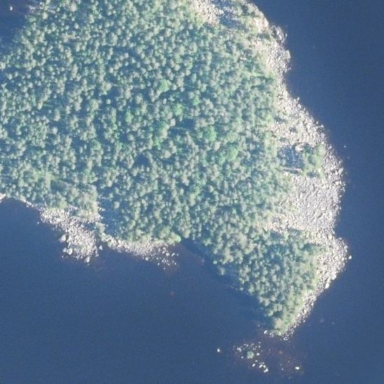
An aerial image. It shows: Islet.